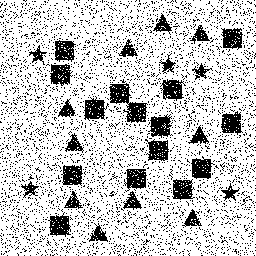
Squares: 15
Triangles: 10
Stars: 5
Total shapes: 30